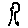
Label: tree